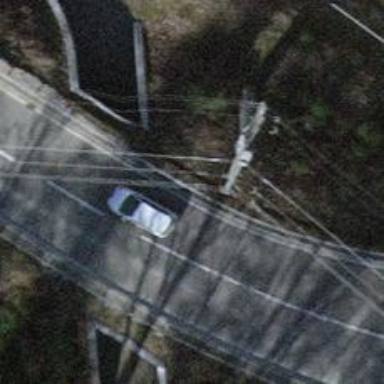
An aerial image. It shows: Guard rail.